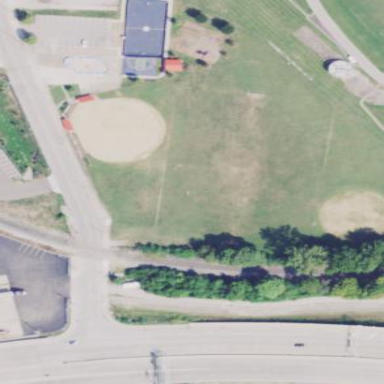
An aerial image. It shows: Grassy baseball outfield.